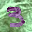
Label: 3